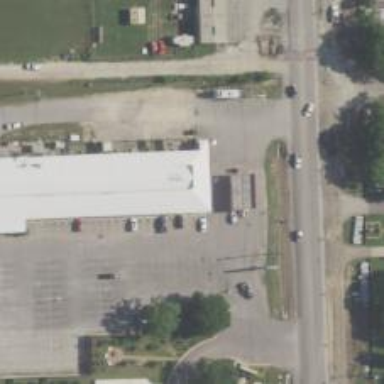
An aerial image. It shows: Convenience shop.